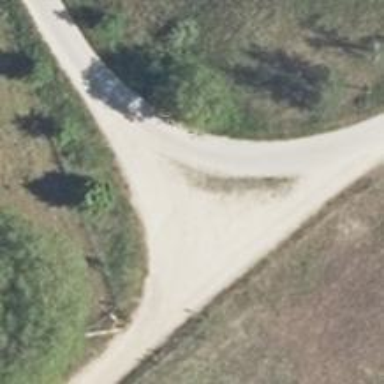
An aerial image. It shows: Asphalt road designated for service vehicles.